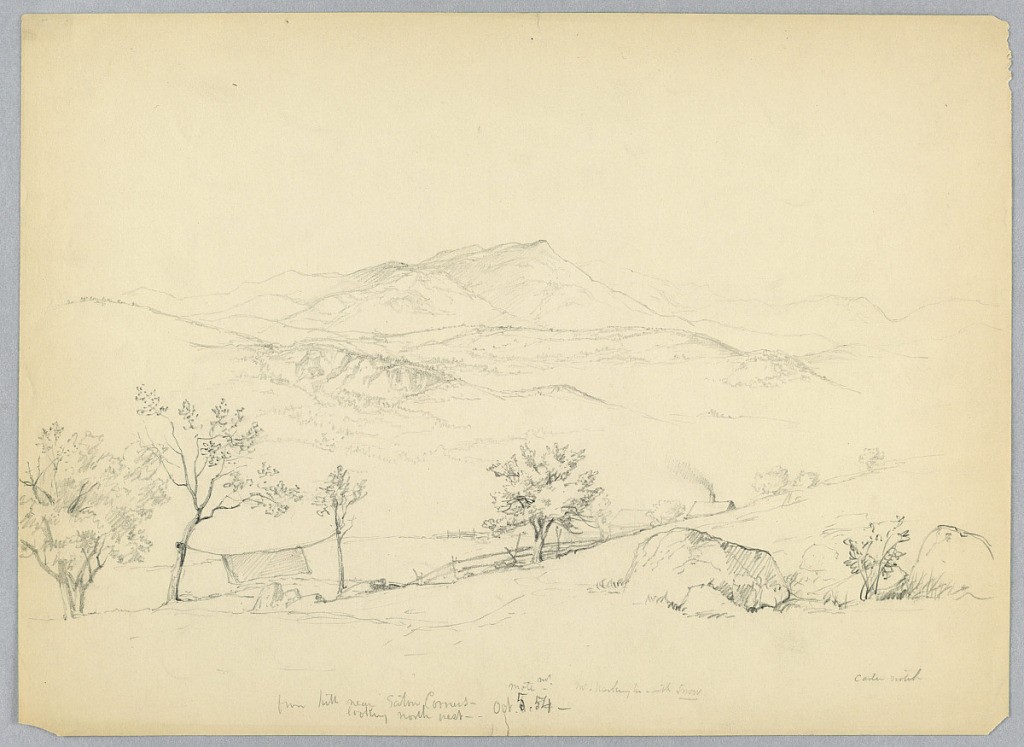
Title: Mount Washington with Snow
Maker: Daniel Huntington, American, 1816–1906
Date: October 5, 1854
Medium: Graphite and black crayon on cream wove paper
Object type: Drawing
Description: Pasture and clothesline, fence and trees in foreground with a house just over a rise. Beyond, Mount Washington with snow, center, and Carter Notch, at right.